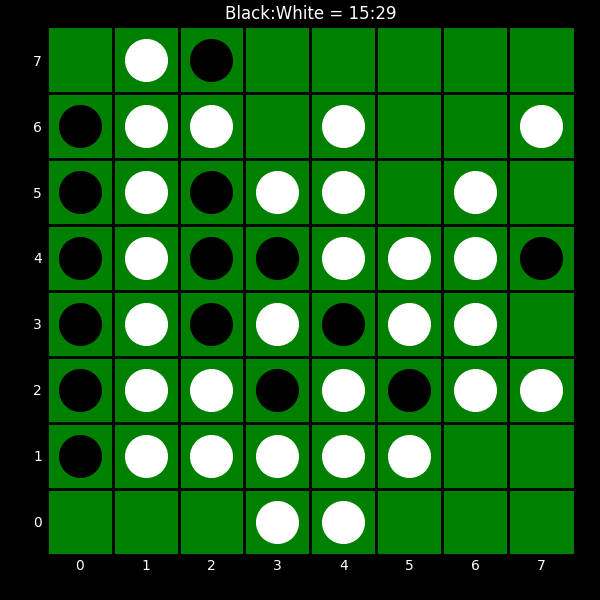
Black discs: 15
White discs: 29